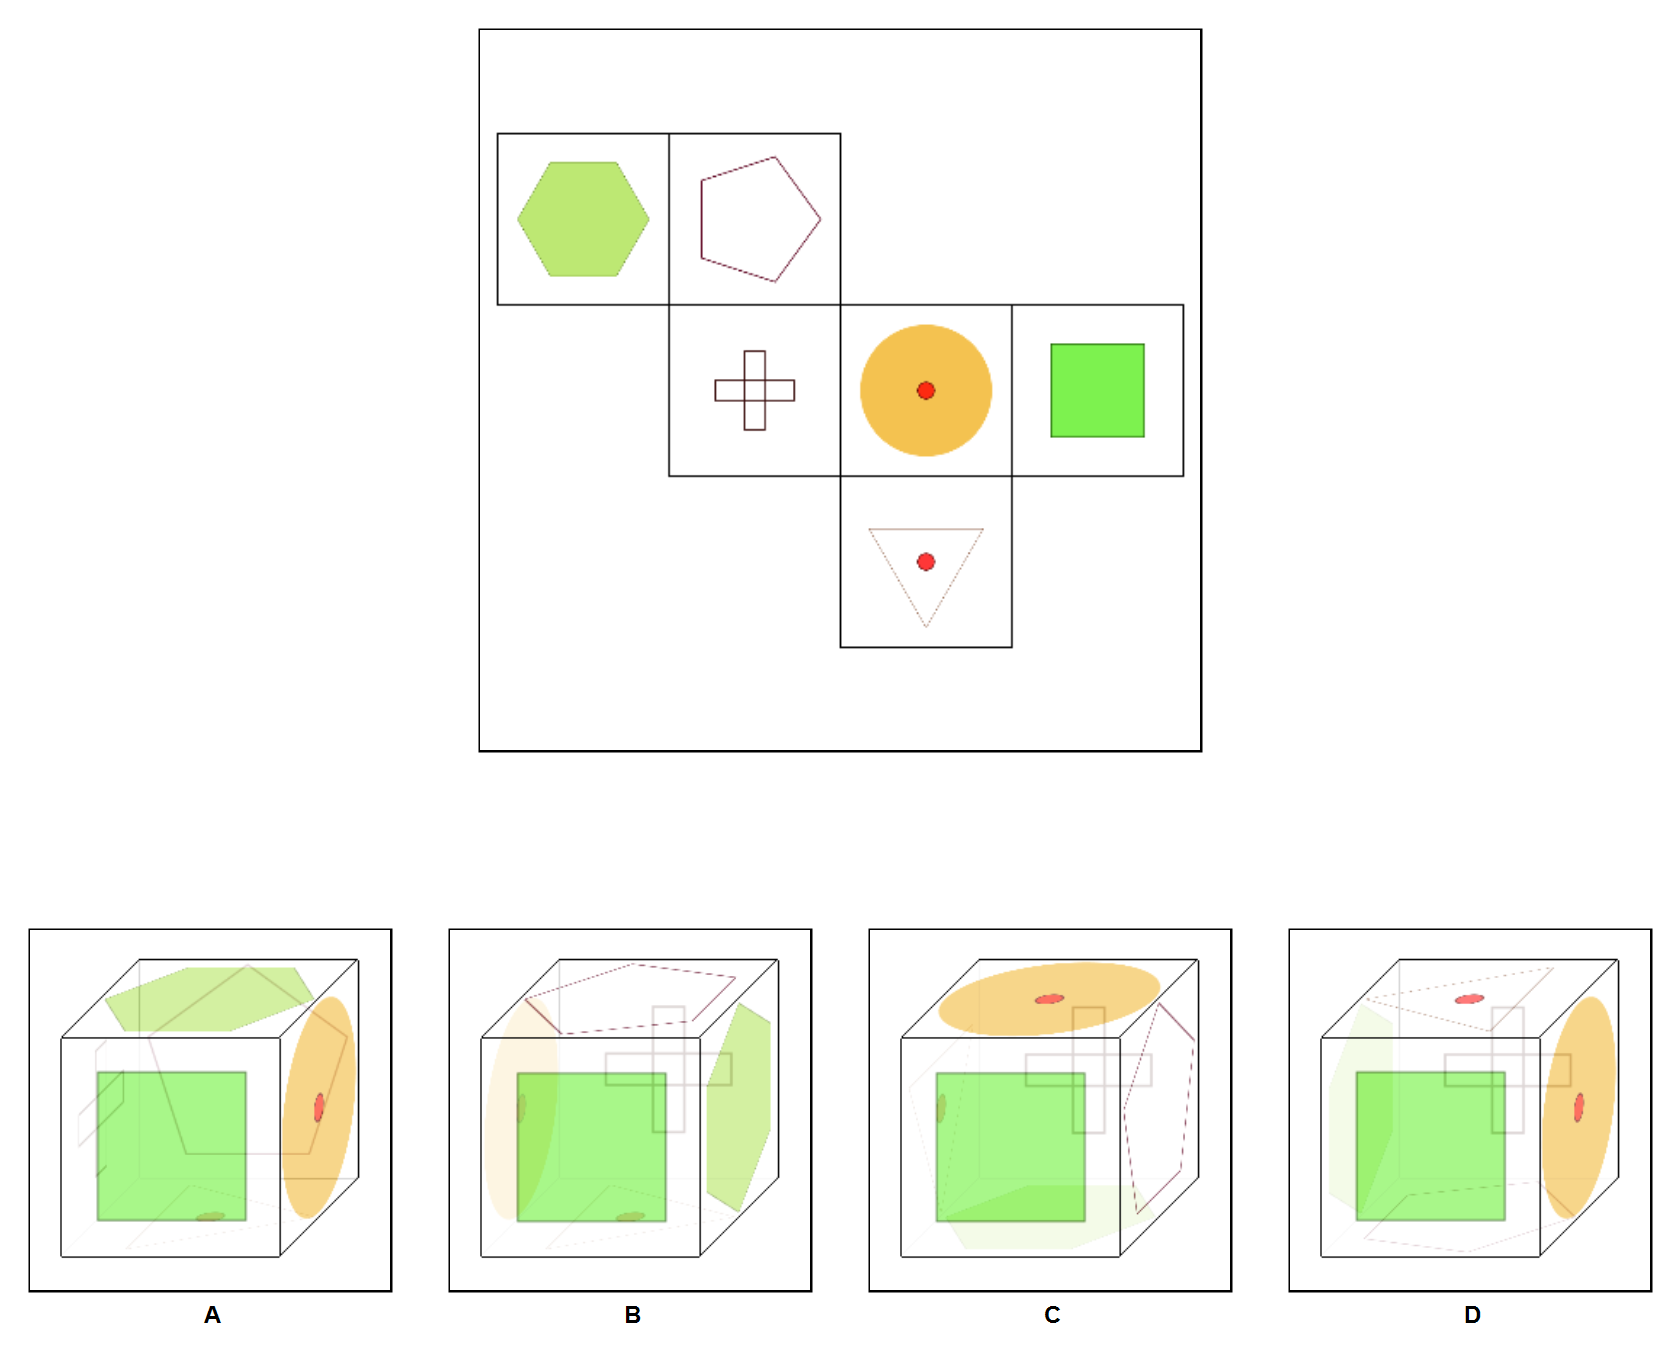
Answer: A